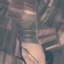
Land use / land cover class: PermanentCrop